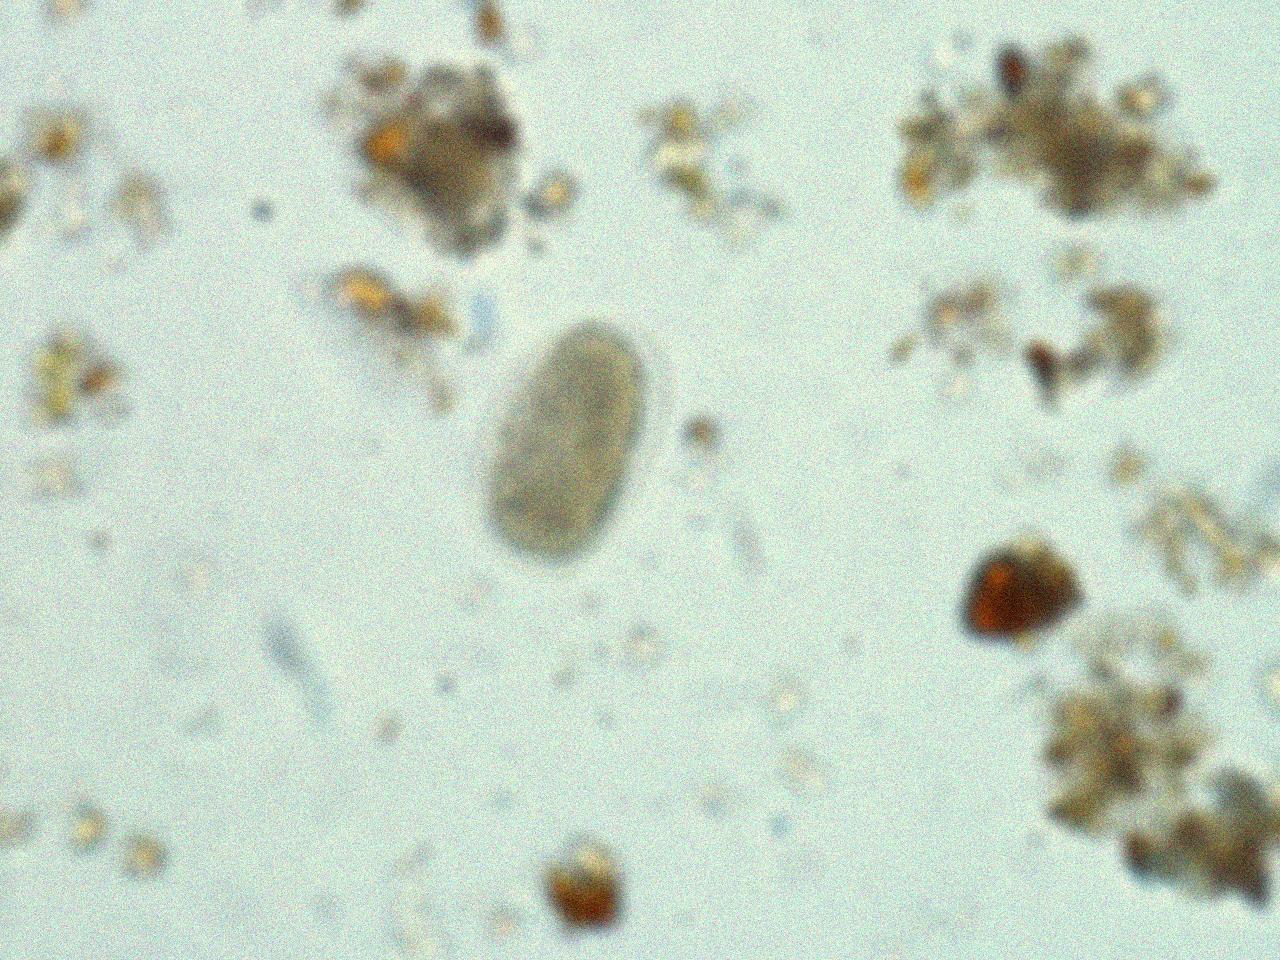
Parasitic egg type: Hookworm egg